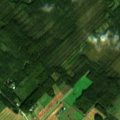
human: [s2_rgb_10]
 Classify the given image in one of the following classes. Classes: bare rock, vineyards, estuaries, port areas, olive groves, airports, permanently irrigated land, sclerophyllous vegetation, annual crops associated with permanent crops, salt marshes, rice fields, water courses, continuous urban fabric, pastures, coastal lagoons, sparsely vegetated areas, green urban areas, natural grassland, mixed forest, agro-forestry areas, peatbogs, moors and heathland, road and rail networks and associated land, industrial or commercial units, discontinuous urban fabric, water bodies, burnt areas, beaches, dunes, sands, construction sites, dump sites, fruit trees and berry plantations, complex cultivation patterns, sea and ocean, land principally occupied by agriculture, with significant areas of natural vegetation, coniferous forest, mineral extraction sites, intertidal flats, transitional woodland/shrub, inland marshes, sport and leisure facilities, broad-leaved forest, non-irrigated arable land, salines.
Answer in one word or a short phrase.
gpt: non-irrigated arable land, land principally occupied by agriculture, with significant areas of natural vegetation, coniferous forest, mixed forest, transitional woodland/shrub